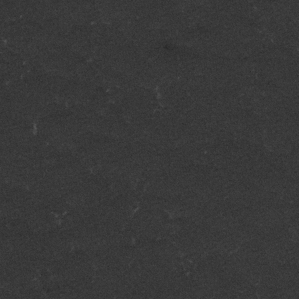
Label: frost